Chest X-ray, PA view. Patient: 61 years old, sex M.
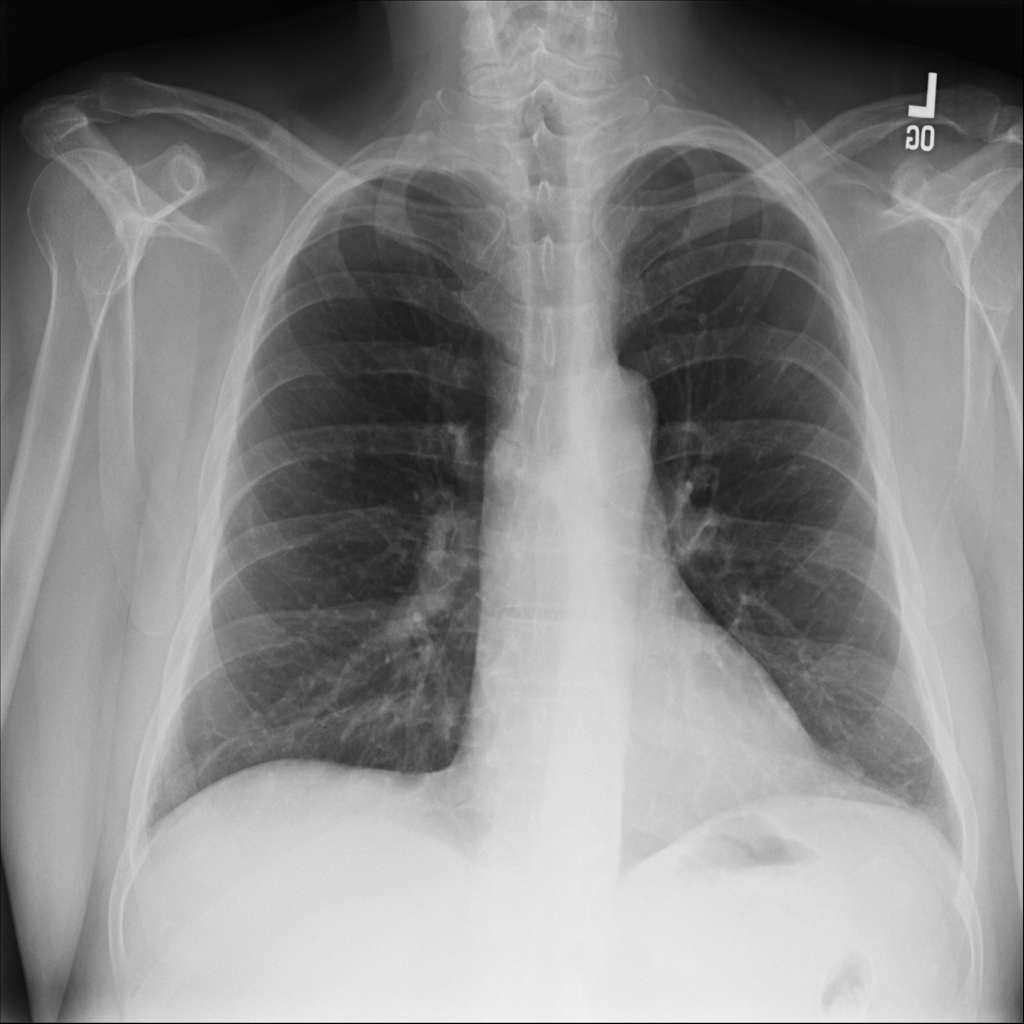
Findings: No Finding